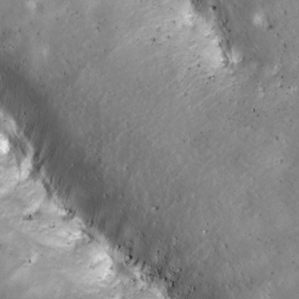
Label: non_frost